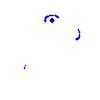
Particle: proton